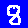
Digit: 8